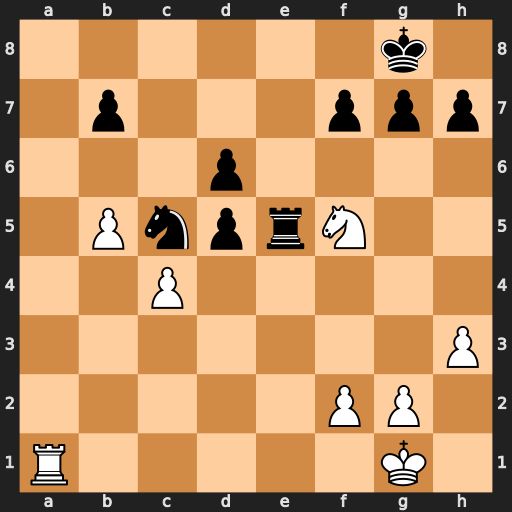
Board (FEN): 6k1/1p3ppp/3p4/1PnprN2/2P5/7P/5PP1/R5K1
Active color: w
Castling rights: -
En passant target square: -
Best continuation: Ra8+ Re8 Rxe8#